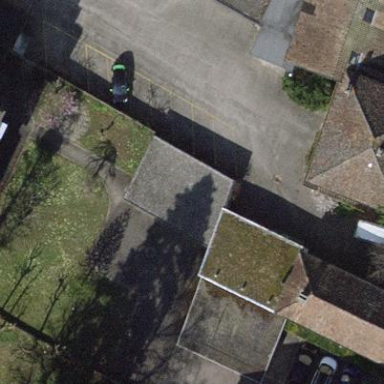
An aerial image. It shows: Group of garages.